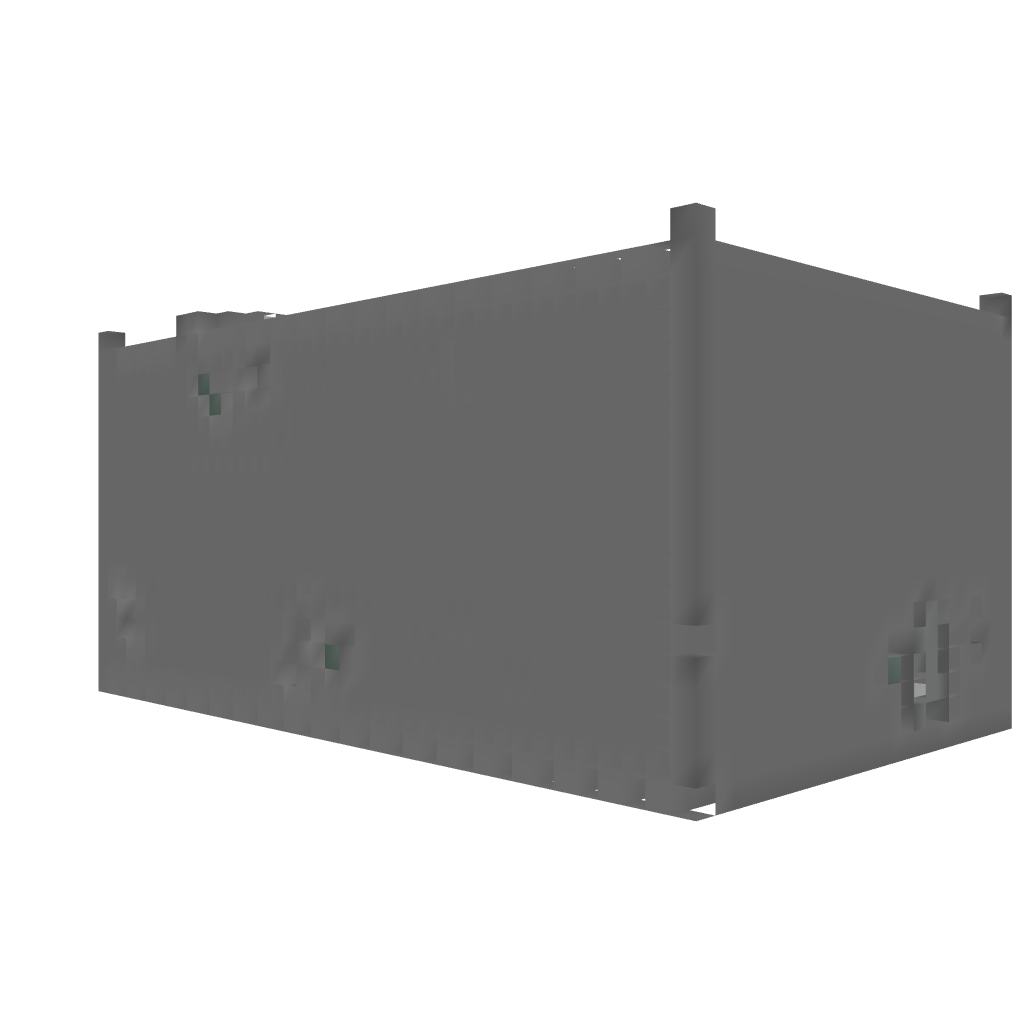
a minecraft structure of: Graveyard Dungeon